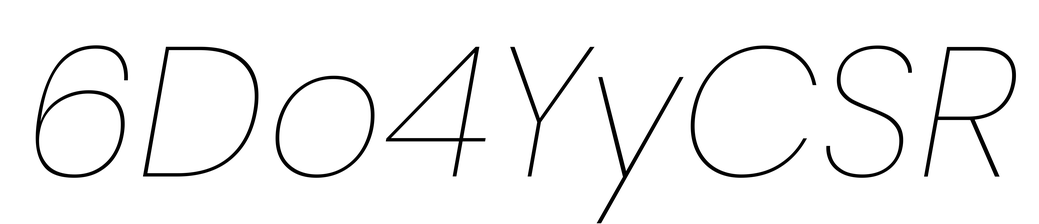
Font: Poppins-ThinItalic